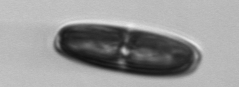
Label: Ephemera